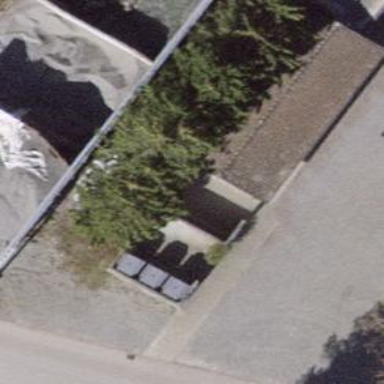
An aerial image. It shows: Recycling container for recycling.